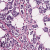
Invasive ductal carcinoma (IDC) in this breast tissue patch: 1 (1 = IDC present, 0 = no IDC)